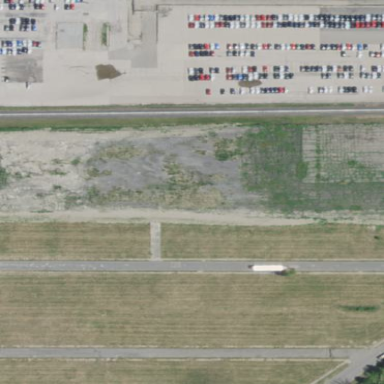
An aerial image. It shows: Brownfield site.